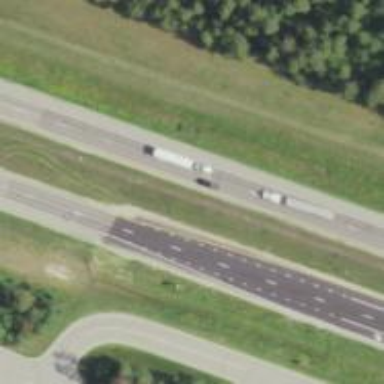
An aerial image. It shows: Trunk highway with expressway features.